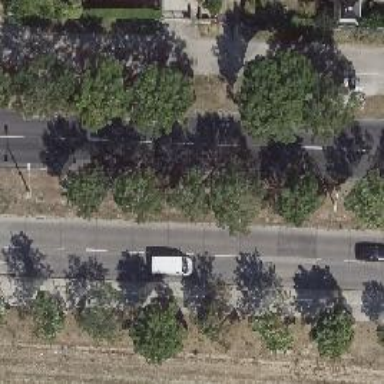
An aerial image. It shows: Avenue lined with deciduous broadleaved trees.